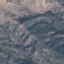
Land use / land cover class: HerbaceousVegetation